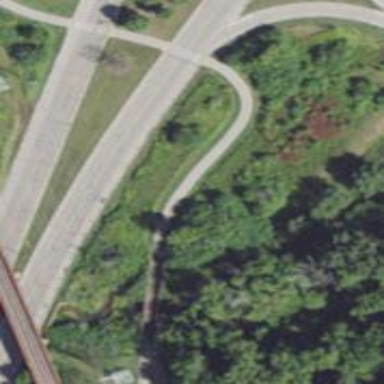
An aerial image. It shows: Path on bridge.